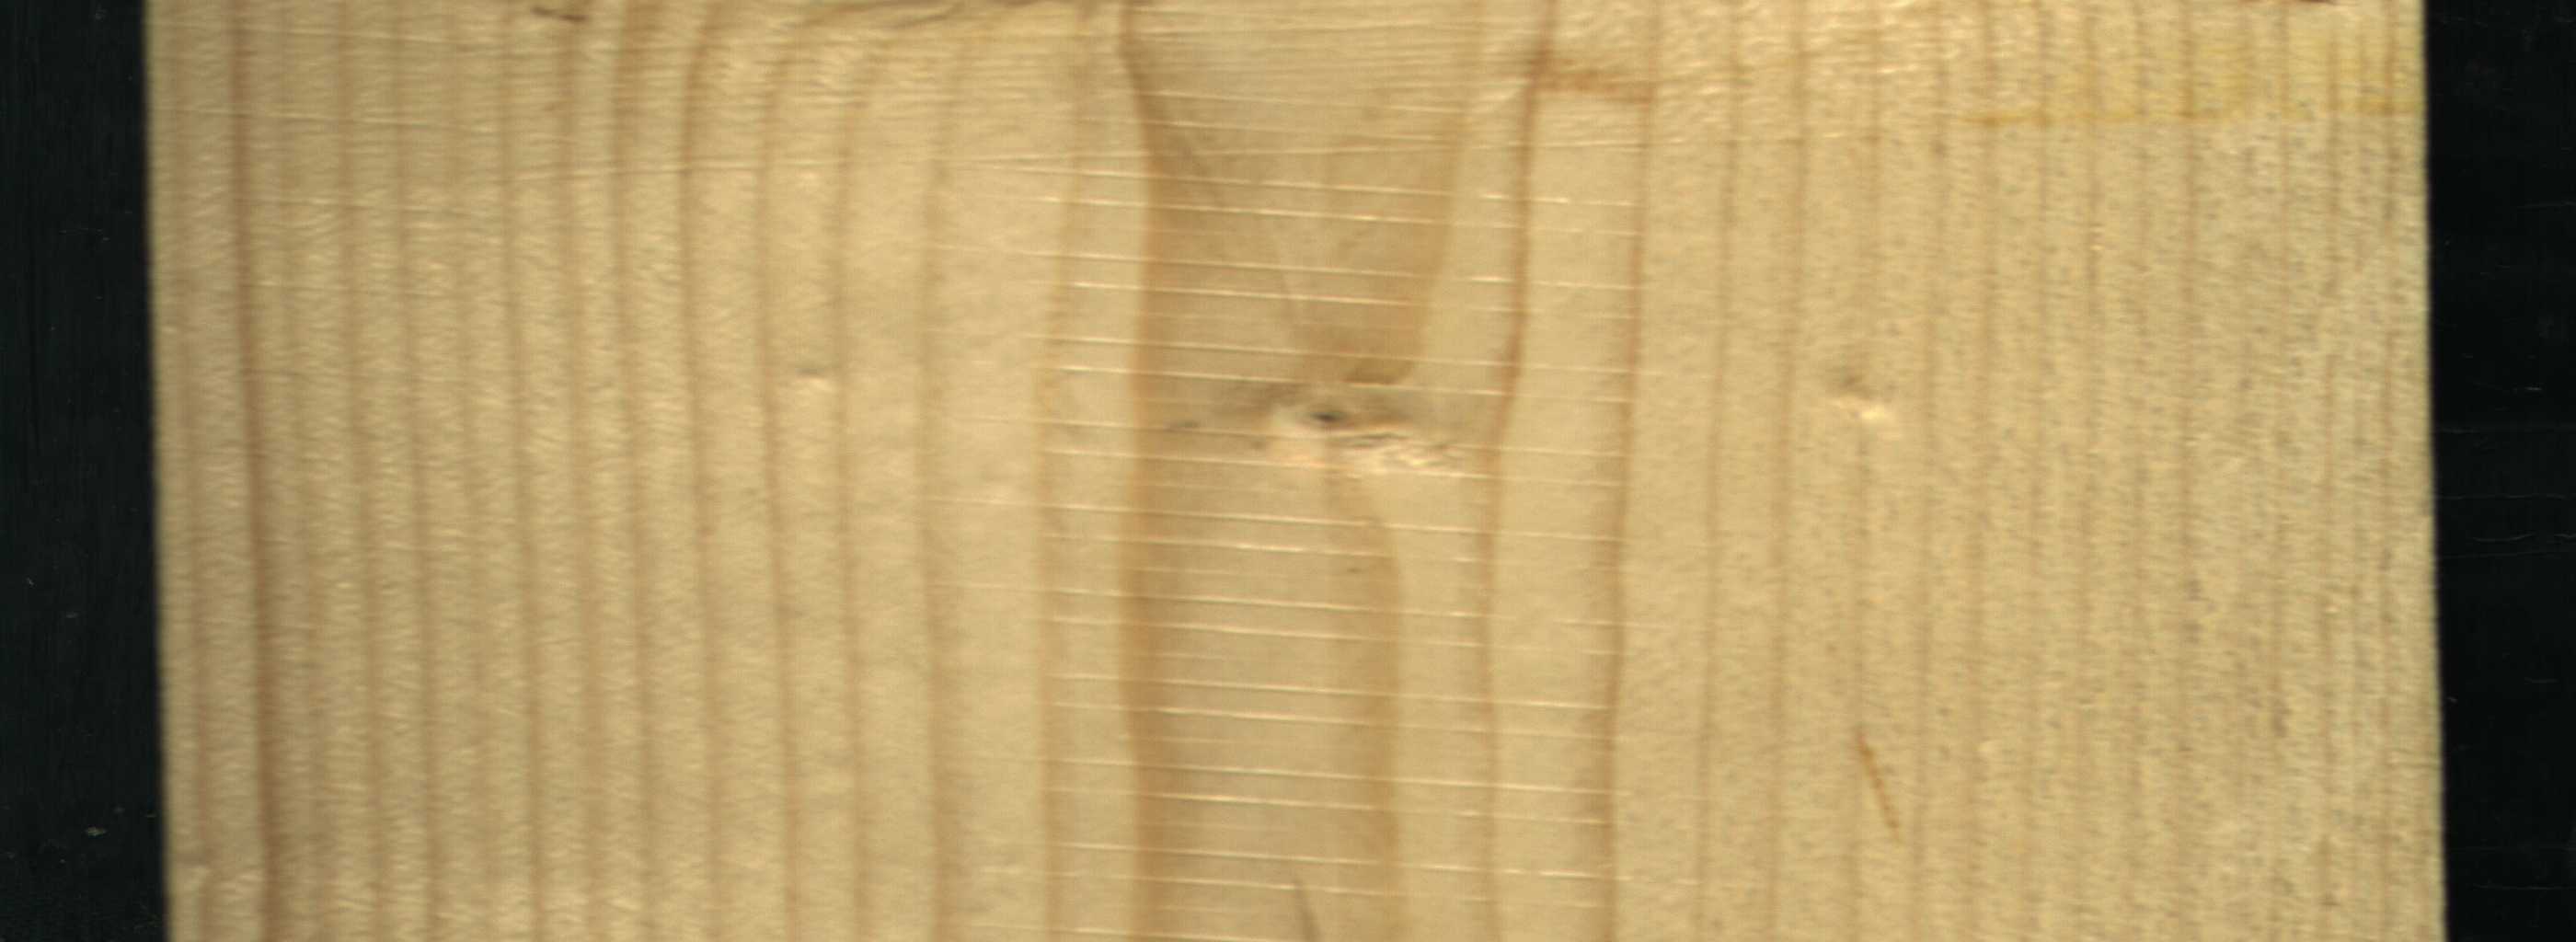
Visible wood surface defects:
Live_Knot